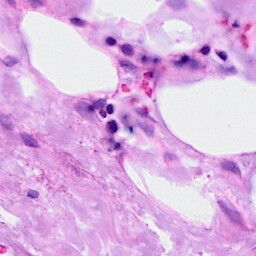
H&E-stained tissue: Breast